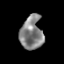
Tissue: prostate
Cell type: T cells
Senescence score: 0.3428
Nuclear area (px): 734
Mean DAPI intensity: 132.752